Question: Is it possible to add a button in the report, which any action will be fixed?
Example: Button "View", which will show more detailed statistic.

Comment:
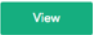
Answer: To create a , create a 'textField' with 'hyperlinkType="Reference"' and a 'hyperlinkReferenceExpression'
'''
<?xml version="1.0" encoding="UTF-8"?>
<jasperReport xmlns="http://jasperreports.sourceforge.net/jasperreports" xmlns:xsi="http://www.w3.org/2001/XMLSchema-instance" xsi:schemaLocation="http://jasperreports.sourceforge.net/jasperreports http://jasperreports.sourceforge.net/xsd/jasperreport.xsd" name="JddButton" pageWidth="595" pageHeight="842" whenNoDataType="AllSectionsNoDetail" columnWidth="555" leftMargin="20" rightMargin="20" topMargin="20" bottomMargin="20" uuid="2a88eaae-fbef-4a3d-b8bf-0b12bafc985b">
<title>
<band height="80" splitType="Stretch">
<textField hyperlinkType="Reference" hyperlinkTarget="Blank">
<reportElement mode="Opaque" x="150" y="20" width="200" height="40" forecolor="#FFFFFF" backcolor="#009900" uuid="822deecb-059b-4921-bfb7-07ee7cbde26a">
<property name="net.sf.jasperreports.export.html.class" value="btn"/>
<property name="net.sf.jasperreports.export.html.id" value="idBtn"/>
</reportElement>
<textElement textAlignment="Center" verticalAlignment="Middle">
<font size="24"/>
</textElement>
<textFieldExpression><![CDATA["VIEW"]]></textFieldExpression>
<anchorNameExpression><![CDATA["myButton"]]></anchorNameExpression>
<hyperlinkReferenceExpression><![CDATA["https://stackoverflow.com/users/<PHONE>/petter-friberg"]]></hyperlinkReferenceExpression>
<hyperlinkTooltipExpression><![CDATA["Click to view"]]></hyperlinkTooltipExpression>
</textField>
</band>
</title>
</jasperReport>
'''
<URL>
when clicked it will direct you to the value of the 'hyperlinkReferenceExpression', in example I have also set 'hyperlinkTarget="Blank"' so it opens in a new page.
For additional information on the attributes see <URL>
No problem, (as long as export is html, in pdf you need to do some tricks with annotation but I will leave this out..).
I have added some css tags on the 'textElement' see the property under the 'reportElement'
So some simple css.
'''
<style type="text/css">
a {text-decoration: none}
td.btn:hover {
background-color: yellow !Important;
}
</style>
'''
Finally,
<URL>
<URL>